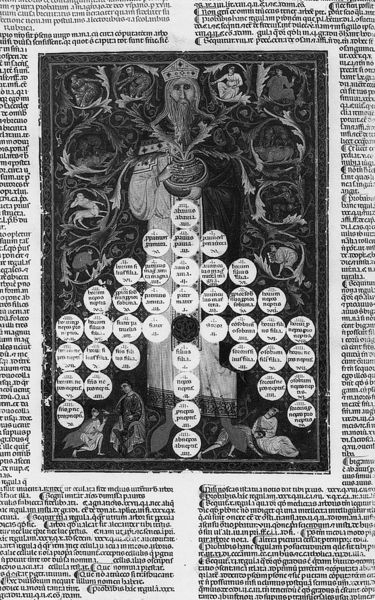
Titel: Dekretalen Gregors IX
Institution: Vatikan, Biblioteca Apostolica Vaticana
Schlagwörter: blätter, gott, menschen, schwarz, weiss, tiere, malerei, bart, rahmen, stehen, tod, erde, mantel, pflanze, krone, ranken, schrift, figuren, könig, ornamente, gefäß, lamm, buch, groß, illustration, text, kreise, kugel, buchseite, löwe, heilig, fraktur, kalender, codex, stammbaum, alchemie, buchseite schriftkrone